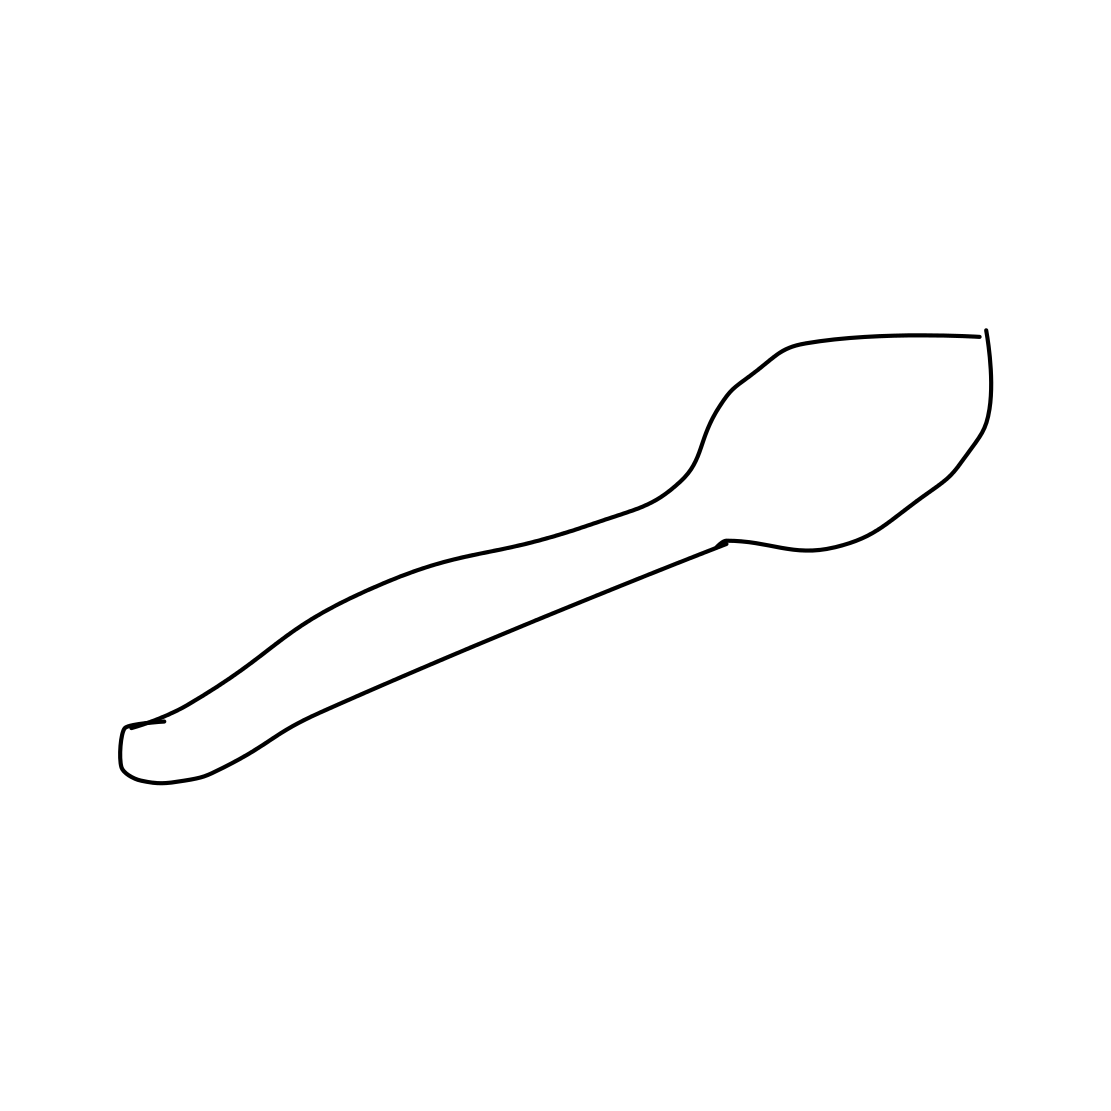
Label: spoon